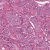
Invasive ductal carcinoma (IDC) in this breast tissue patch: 1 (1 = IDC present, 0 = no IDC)